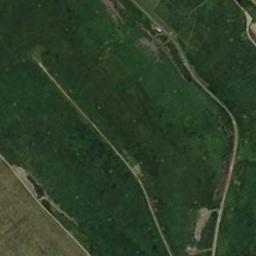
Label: meadow